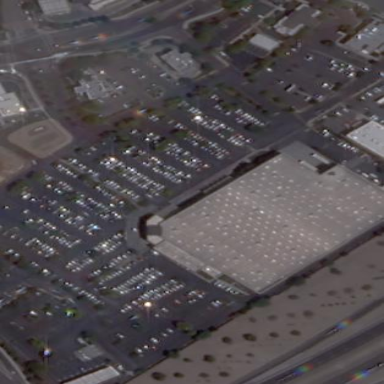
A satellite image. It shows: Retail building that operates as wholesale shop.